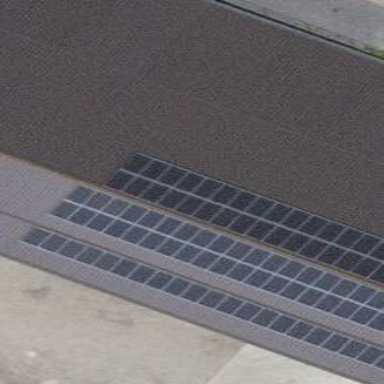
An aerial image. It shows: Solar power generator utilizing photovoltaic technology with solar photovoltaic panels.